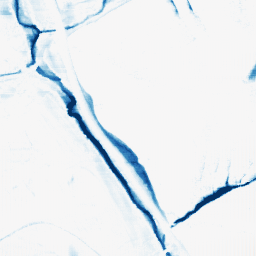
Category: morphological
Decomposition family: morphological_rect
Decomposition parameters: operation: closing
width: 20
height: 5
Upsampling method: fft_zeropad
Upsampling parameters: scale: 8
Upsampling scale: 8